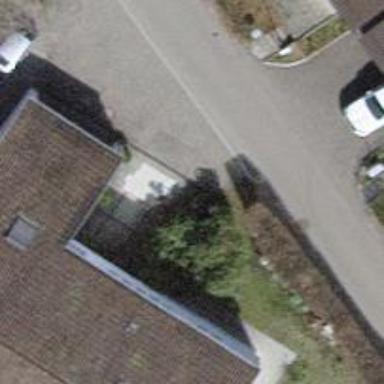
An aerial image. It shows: Hedge acting as barrier.